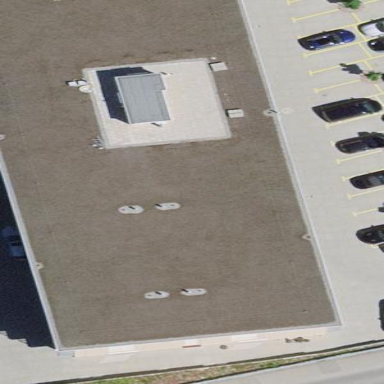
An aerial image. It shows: Commercial building.